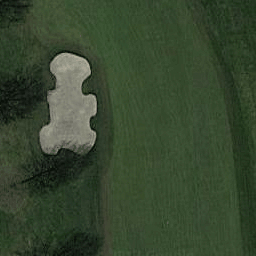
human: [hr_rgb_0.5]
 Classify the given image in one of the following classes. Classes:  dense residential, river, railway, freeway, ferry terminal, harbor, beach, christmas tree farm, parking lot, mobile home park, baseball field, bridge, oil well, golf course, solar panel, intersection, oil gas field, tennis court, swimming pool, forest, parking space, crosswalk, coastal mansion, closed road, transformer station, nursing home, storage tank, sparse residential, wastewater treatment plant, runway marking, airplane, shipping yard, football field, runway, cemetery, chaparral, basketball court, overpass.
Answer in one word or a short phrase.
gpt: golf course